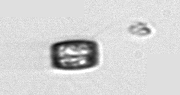
Label: Thalassiosira